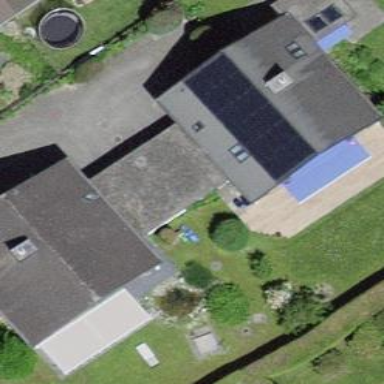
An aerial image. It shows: Garage with flat roof.